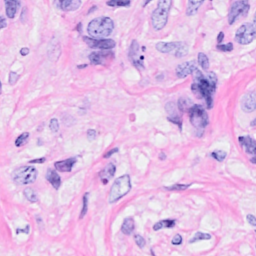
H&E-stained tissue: Breast